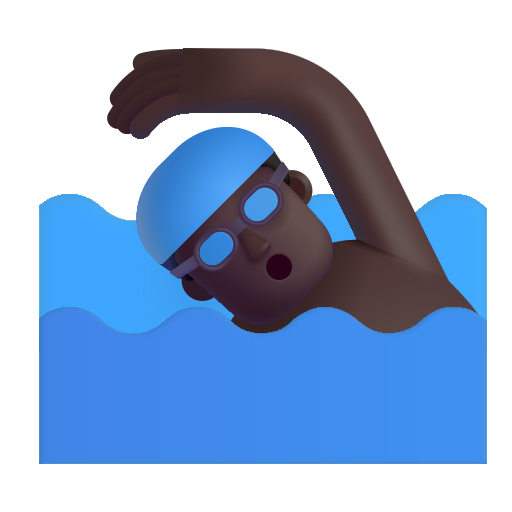
man swimming color dark